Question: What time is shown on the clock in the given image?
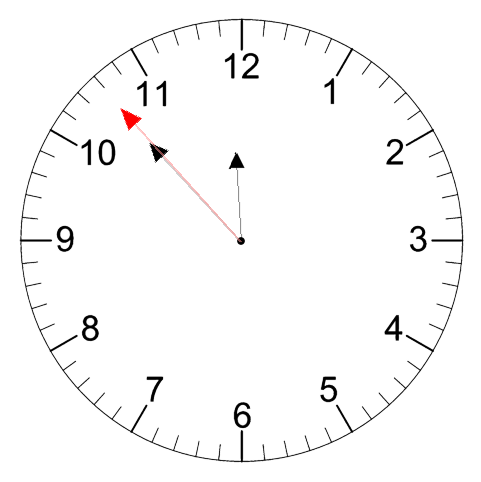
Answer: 11:52:53